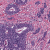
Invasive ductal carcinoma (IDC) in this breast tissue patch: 0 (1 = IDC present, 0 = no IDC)